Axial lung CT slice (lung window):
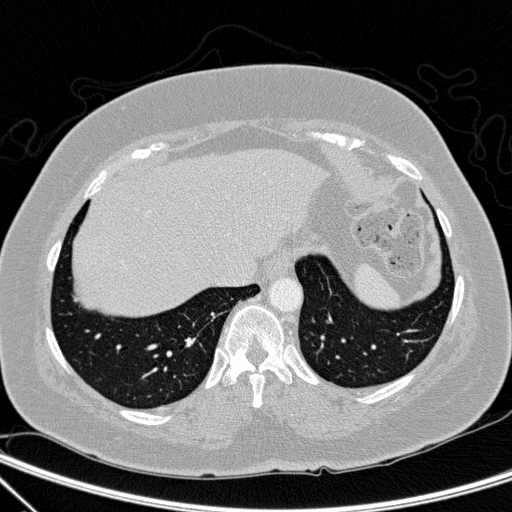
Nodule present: no